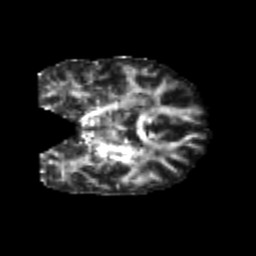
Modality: FA
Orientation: coronal
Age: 22
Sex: male
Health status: healthy
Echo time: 0.074 s